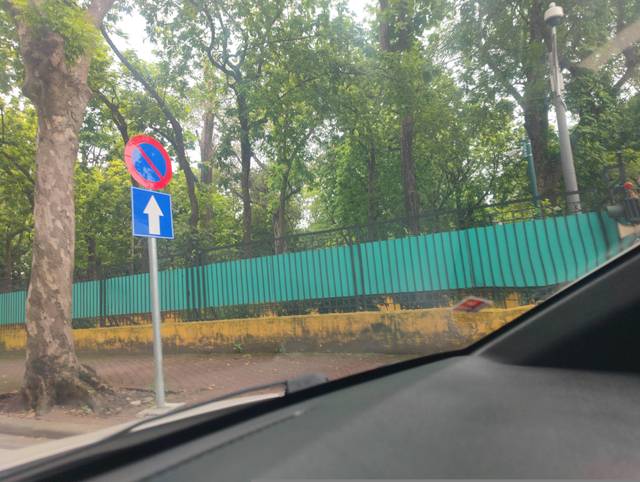
Region: Vietnam
Coordinates: 21.042, 105.835